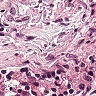
Metastatic tissue present: no